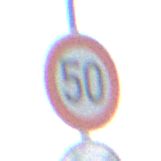
Verkehrszeichen: Geschwindigkeit50
Zusatzzeichen unten: EndeUeberholverbot
Umgebung: Outdoor, Suburban
Tageszeit: Midday
Wetter: PartlyCloudy
Licht: Natural
Jahreszeit: NotSpecified
Kontrast: HighContrast